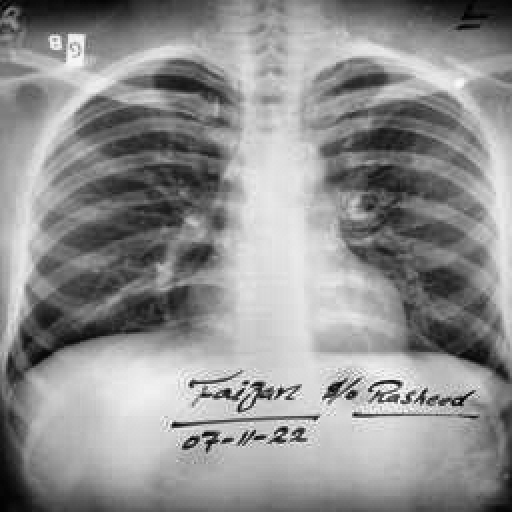
Finding: TUBERCULOSIS